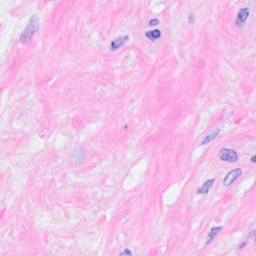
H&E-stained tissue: Breast